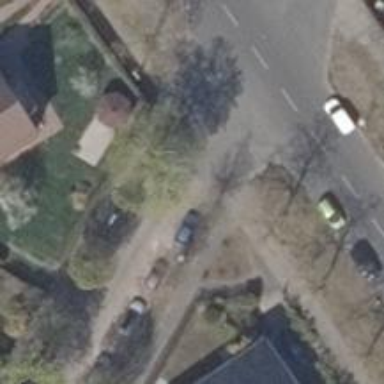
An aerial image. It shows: Residential road with concrete surface. There are separate sidewalks on both sides.